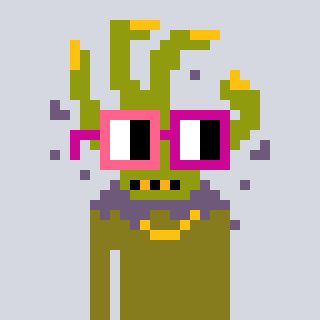
a pixel art character with square pink and red glasses, a zombie-hand-shaped head and a gunk-colored body on a cool background